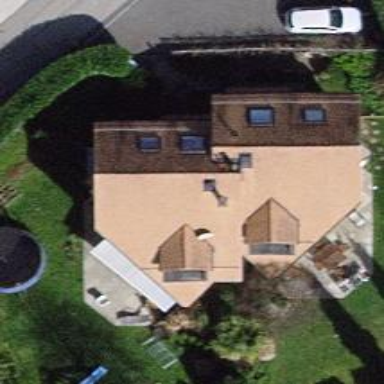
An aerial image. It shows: Simple house.